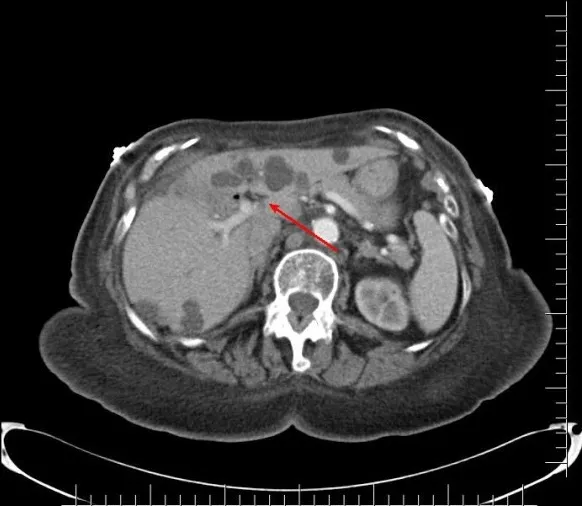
Axial computed tomography showing a hepatic cyst infiltrating upon the common hepatic duct and causing hepatic duct dilation.
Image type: radiology (ct)